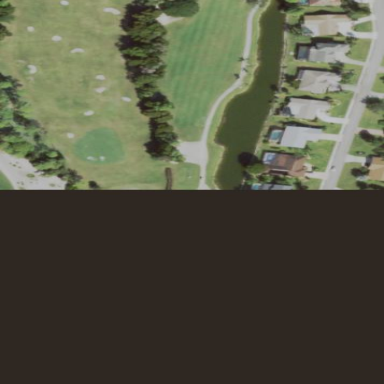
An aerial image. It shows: Grassy area designated as golf fairway.